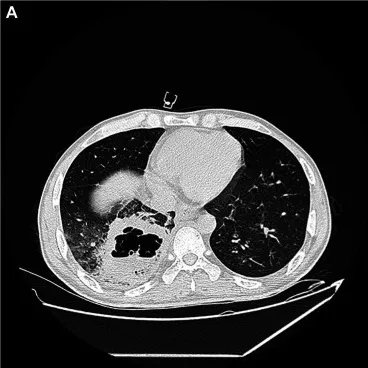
Lung conditions upon admission and after treatment. Chest CT on initial admission.
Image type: radiology (ct)